Question: Using Bootstrap 3.03, I am trying to have a responsive img float left and have two headings and two paragraphs wrap to the right of the image, and one always stay on the bottom left while everything remains responsive, like the following image:

HTML:
'''
<div class="row">
<div id="amanda" >
<img id="amandaimg" text-align="left" class="img-responsive" src=""/>
<div id="rightb">
<h1 id="bheading"> Heading 1</h1>
<h1 id="pheading"> Heading 2</h1>
<p id="bp">Lorem ipsum dolor sit amet, inermis denique verterem ex vel. Has ne iisque detracto. Ea eum utinam labores. Quot dolorem mea et, omnis eleifend no per. In verear meliore vivendo pro, nec in rebum suscipit lobortis, laudem melius assueverit vix at. Ei ius modo tempor fuisset, sit eu noster vidisse moderatius, cu cibo minim argumentum mea. Vix enim purto appellantur eu, sea illud corpora efficiendi ut. No vix tota ullum legendos, nec veri omnium cu, dicat verear impetus cu vis. Ne quas laoreet his.
</p>
<p id="bp"> Lorem ipsum dolor sit amet, inermis denique verterem ex vel. Has ne iisque detracto. Ea eum utinam labores. Quot dolorem mea et, omnis eleifend no per. In verear meliore vivendo pro, nec in rebum suscipit lobortis, laudem melius assueverit vix at. Ei ius modo tempor fuisset, sit eu noster vidisse moderatius, cu cibo minim argumentum mea. Vix enim purto appellantur eu, sea illud corpora efficiendi ut. No vix tota ullum legendos, nec veri omnium cu, dicat verear impetus cu vis. Ne quas laoreet his.
</p>
</div>
<div id="leftb" class="col-md-8"><p id="op">Lorem ipsum dolor sit amet, inermis denique verterem ex vel. Has ne iisque detracto. Ea eum utinam labores. Quot dolorem mea et, omnis eleifend no per. In verear meliore vivendo pro, nec in rebum suscipit lobortis, laudem melius assueverit vix at. Ei ius modo tempor fuisset, sit eu noster vidisse moderatius, cu cibo minim argumentum mea. Vix enim purto appellantur eu, sea illud corpora efficiendi ut. No vix tota ullum legendos, nec veri omnium cu, dicat verear impetus cu vis. Ne quas laoreet his.
</p>
</div>
</div>
</div>
'''
CSS:
'''
#amanda {margin-top:-30px;background-image: url();min-height:600px;max-width:945px;margin-bottom:20px;margin-left: auto; margin-right:auto; }
#bheading {color:#fff;font-size:33px;margin-top:20px;padding-left:30px;float:left; margin-bottom:4px;width:500px;}
#pheading {color:#fff;font-size:22px;float:left;margin-left:30px;margin-bottom:12px;width:300px;}
#rightb { text-align:left;}
#leftb { float:left; clear:both;}
#bp {text-indent:20px;color:#fff;font-size:16px;max-width:470px; padding-top:8px;padding-left:30px;float:left; text-align:left;}
#amandaimg {width:350px; height:329px;float:left;margin-top:28px;margin-left:30px;}
'''
I'm running into a ton of trouble with the above code...what am I doing wrong/what can I fix?
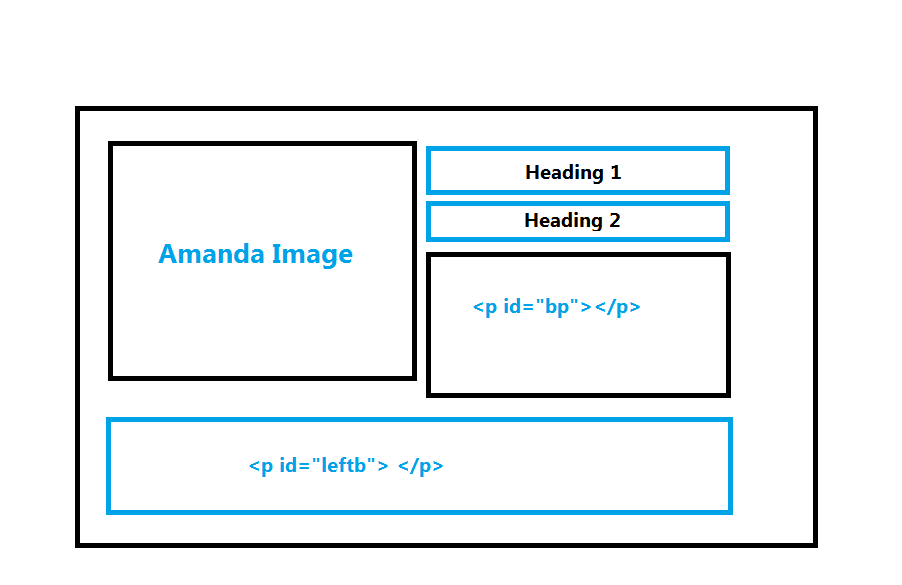
Answer: I came up with this with a little bit of fiddling around:
<URL>
The jist of it is that you want the image to be in one div, and then the headers and paragraphs besides the bottom one to be in a second div.
'''
<div></img></div>
<div><h1></h1><h1></h1><p></p></div>
'''
Have these two divs be
'''
display:inline-block;
vertical-align:top;
'''
In order to get them to align properly and side by side, no float necessary. Then you have another div after for the bottom paragraph. Then you can tweak min/max widths, container widths, margins, font sizes, and all of that to your likings.